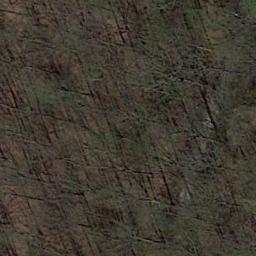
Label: forest